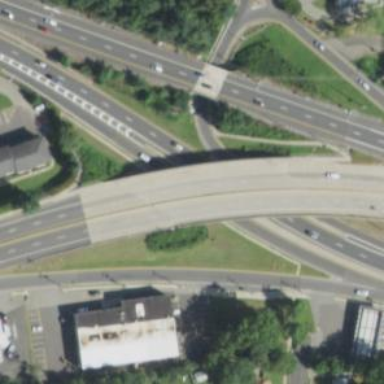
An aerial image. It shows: Asphalt bridge over expressway trunk road.